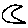
Label: moon